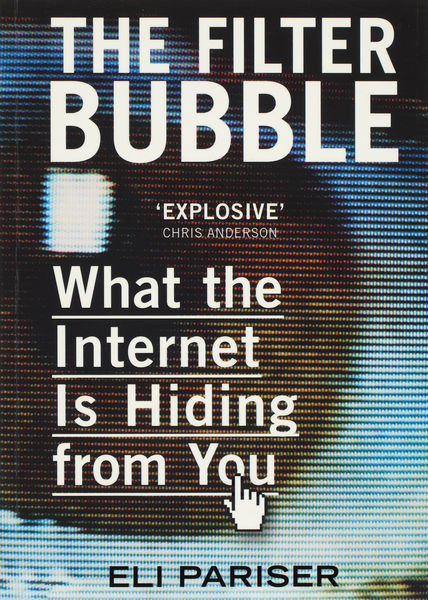
Titel: Buchcover The Filter Bubble
Künstler: Andrea Palladio
Schlagwörter: blau, hand, finger, schrift, modern, buch, titel, gefahr, text, cover, englisch, blase, pixel, information, chris, monitor, filter, internet, andersen, bubble, explosive, englische, anderson